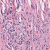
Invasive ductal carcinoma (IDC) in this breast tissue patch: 1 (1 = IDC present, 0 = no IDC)